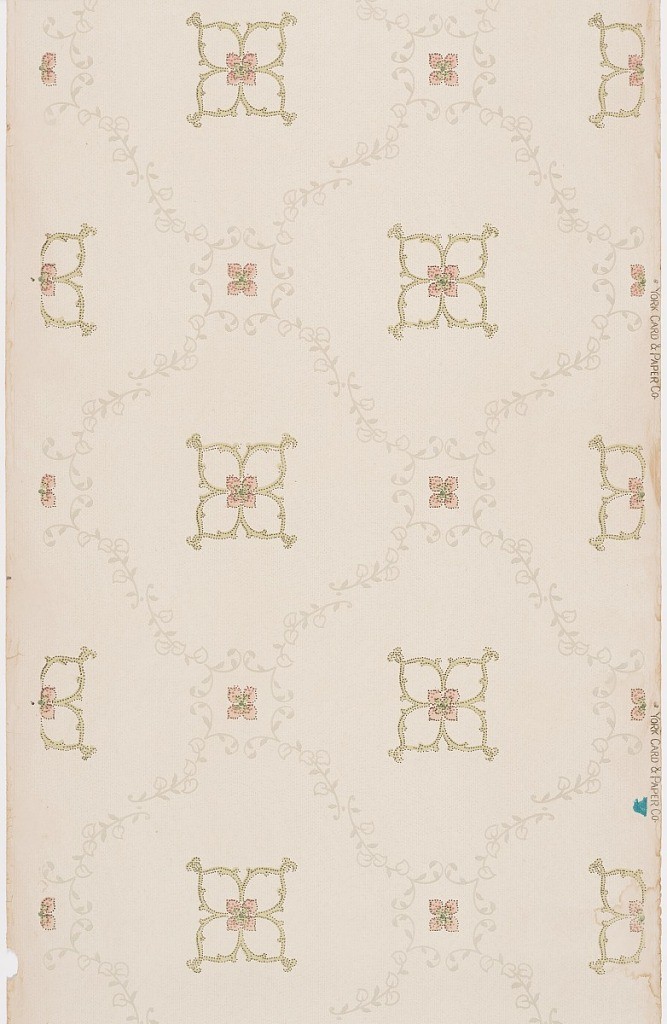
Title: Ceiling paper
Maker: York Card & Paper Co., 1891
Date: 1905–1915
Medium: Machine-printed paper
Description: Diaper pattern of large and small diamond shapes created by delicate vines. Large and small quatrefoil blossoms are contained within each diamond-shaped frame. Outlines of blossoms are rendered in tiny dots. Blossoms printed in beige, tan pink and green, vines printed in pale gray on tan ground.